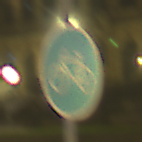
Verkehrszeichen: Radweg
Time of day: Night
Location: Outdoor (Urban)
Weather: Overcast
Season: NotSpecified
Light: Artificial